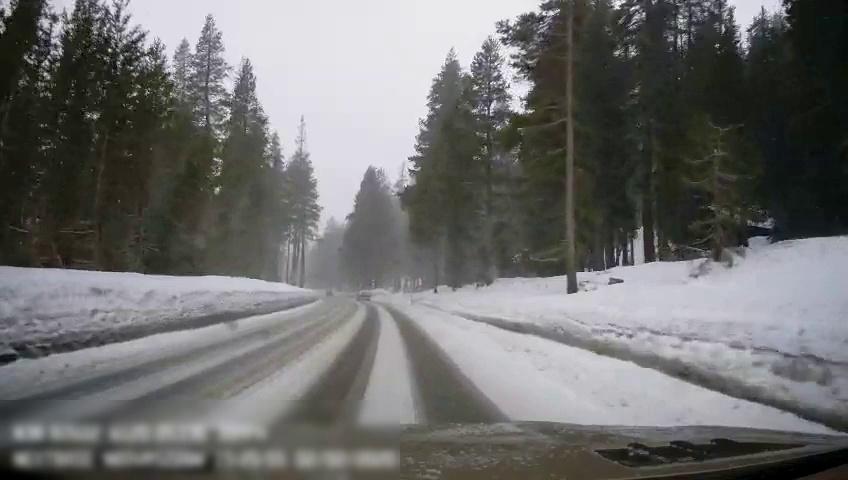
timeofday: Day
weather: Snowy
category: Drivable Space
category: Vehicles | SUV